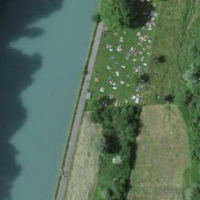
EUNIS habitat code: 53
Species observed at this site:
Corvus corone
Anas platyrhynchos
Streptopelia decaocto
Passer domesticus
Fringilla coelebs
Columba palumbus
Turdus merula
Tachymarptis melba
Parus major
Erithacus rubecula
Pica pica
Cinclus cinclus
Columba livia
Garrulus glandarius
Motacilla alba